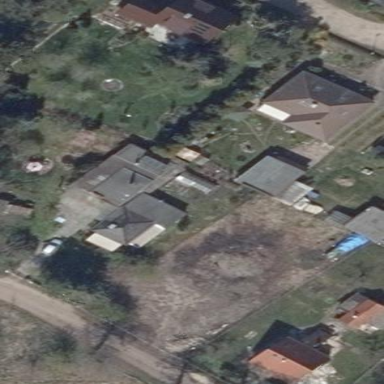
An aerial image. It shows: Simple house.